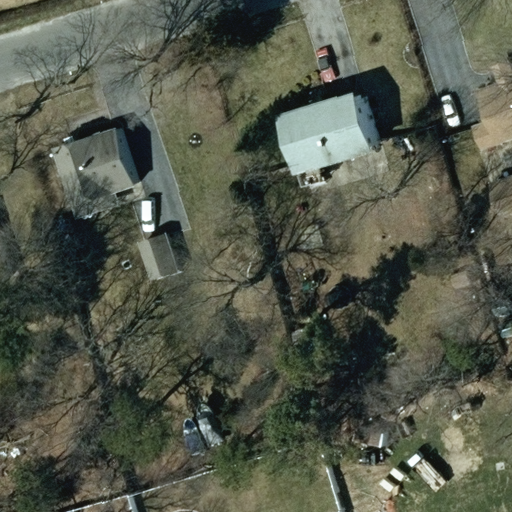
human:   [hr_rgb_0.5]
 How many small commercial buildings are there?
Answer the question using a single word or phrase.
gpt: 0

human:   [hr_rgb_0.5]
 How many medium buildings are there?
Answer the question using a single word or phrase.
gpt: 4

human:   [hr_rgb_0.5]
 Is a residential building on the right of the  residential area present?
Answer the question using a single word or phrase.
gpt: yes

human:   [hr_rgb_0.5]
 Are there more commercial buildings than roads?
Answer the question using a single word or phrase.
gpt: no

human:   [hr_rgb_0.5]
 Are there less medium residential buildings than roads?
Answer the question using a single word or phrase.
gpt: no

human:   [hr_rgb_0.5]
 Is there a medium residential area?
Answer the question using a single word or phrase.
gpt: no

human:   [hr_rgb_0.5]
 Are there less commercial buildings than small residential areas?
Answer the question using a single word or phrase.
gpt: no

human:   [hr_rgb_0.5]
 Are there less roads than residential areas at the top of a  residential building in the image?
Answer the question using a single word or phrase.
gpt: no

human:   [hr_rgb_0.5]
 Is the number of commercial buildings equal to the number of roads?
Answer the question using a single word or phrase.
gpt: no

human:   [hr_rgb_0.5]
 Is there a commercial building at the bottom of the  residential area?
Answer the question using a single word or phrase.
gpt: no

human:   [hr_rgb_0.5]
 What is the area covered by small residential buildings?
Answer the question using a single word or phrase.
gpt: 0m2

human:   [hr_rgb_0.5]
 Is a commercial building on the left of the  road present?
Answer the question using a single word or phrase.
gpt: no

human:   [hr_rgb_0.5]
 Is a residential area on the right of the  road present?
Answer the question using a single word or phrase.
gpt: no

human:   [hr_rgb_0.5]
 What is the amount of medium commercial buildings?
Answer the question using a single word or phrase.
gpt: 0

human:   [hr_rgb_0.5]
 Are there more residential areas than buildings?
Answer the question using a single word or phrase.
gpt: no

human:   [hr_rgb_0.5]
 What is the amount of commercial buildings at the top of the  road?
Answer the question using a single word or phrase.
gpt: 0

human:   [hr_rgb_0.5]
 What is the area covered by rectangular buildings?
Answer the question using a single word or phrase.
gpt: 557m2

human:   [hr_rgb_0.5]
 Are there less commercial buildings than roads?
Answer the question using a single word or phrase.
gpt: yes

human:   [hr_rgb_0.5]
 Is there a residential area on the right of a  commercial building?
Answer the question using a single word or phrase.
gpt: no

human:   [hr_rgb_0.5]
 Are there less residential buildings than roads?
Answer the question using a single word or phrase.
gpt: no

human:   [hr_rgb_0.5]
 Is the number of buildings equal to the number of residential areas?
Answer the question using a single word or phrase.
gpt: no

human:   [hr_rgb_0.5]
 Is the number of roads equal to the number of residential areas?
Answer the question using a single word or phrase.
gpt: yes

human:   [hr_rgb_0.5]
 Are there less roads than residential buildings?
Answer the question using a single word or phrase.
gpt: yes

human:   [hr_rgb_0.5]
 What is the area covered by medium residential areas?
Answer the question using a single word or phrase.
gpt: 0m2

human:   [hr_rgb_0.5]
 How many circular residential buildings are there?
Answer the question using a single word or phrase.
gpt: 0

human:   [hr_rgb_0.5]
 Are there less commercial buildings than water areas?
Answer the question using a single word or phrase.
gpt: no

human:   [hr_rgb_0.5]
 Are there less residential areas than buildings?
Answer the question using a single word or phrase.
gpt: yes

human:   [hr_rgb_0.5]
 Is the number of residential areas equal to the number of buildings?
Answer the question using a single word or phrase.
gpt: no

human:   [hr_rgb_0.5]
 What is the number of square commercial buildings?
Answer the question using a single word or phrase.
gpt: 0

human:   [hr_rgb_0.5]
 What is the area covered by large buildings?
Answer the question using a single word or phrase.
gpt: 0m2

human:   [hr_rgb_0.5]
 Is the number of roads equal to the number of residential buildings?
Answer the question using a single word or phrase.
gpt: no

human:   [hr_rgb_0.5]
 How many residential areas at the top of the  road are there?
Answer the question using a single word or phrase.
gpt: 1

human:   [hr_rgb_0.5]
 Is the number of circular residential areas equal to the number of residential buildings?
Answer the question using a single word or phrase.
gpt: no

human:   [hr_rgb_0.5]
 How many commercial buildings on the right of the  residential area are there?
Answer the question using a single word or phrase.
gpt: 0

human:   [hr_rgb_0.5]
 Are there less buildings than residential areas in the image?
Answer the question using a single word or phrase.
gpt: no

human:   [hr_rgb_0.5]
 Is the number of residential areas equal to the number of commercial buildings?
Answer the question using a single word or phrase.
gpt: no